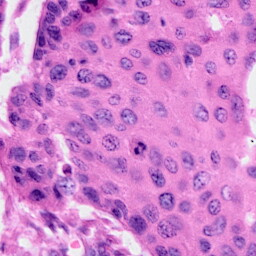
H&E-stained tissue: Cervix